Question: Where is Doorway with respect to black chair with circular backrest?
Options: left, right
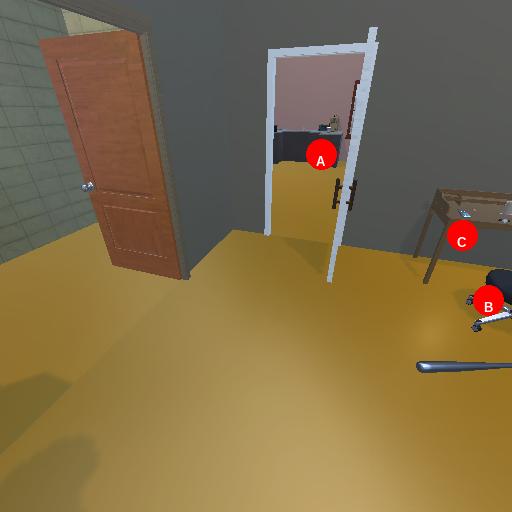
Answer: left